Breast ultrasound image
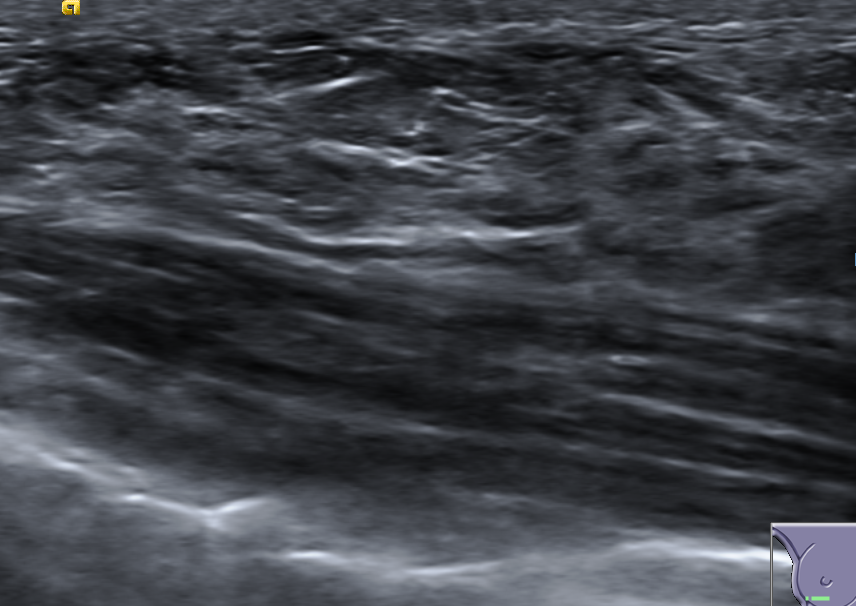
Diagnosis: normal